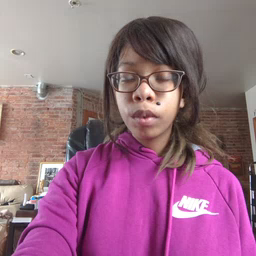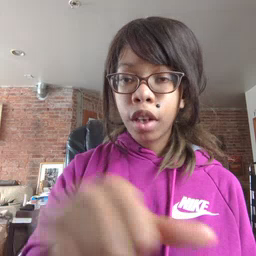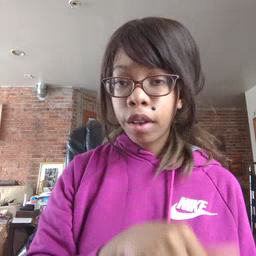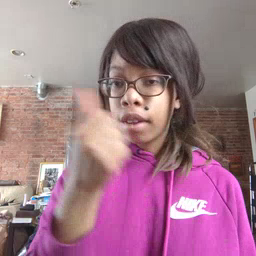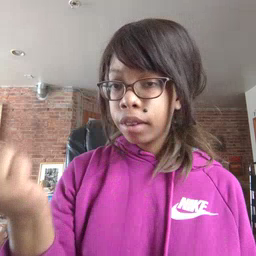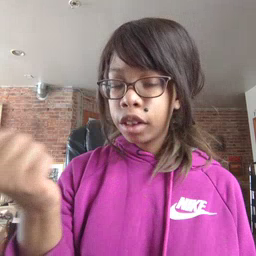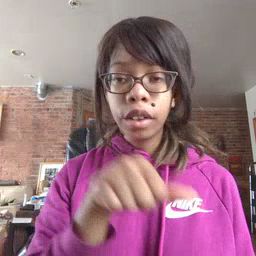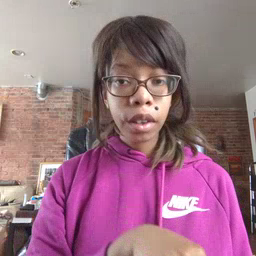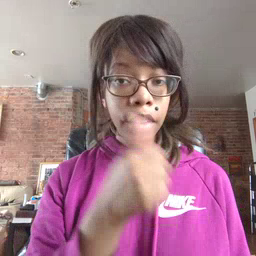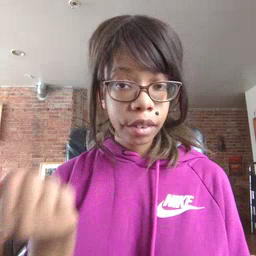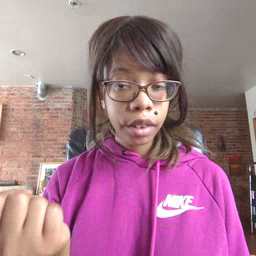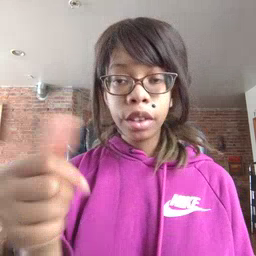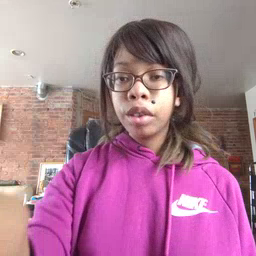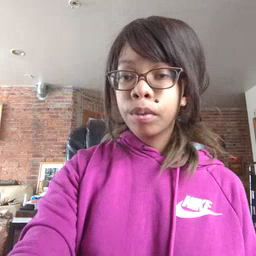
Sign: another